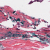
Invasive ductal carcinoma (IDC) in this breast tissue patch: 0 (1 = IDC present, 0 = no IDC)